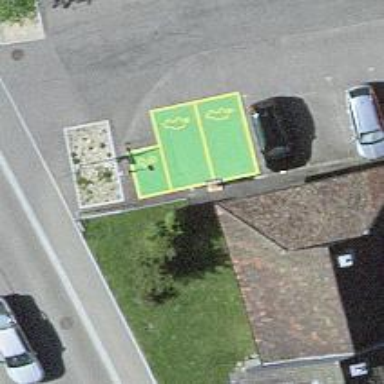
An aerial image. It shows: Charging station.